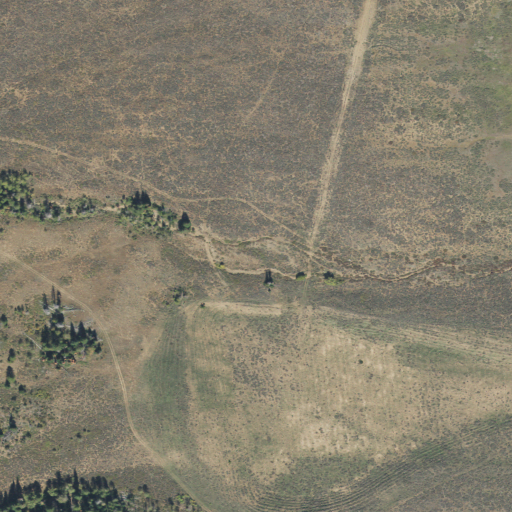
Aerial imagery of valley in Utah named Point of Pines Canyon containing shrub, deciduous forest, evergreen forest, and herbaceous wetlands